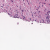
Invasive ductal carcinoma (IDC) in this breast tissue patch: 0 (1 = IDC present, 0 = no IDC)